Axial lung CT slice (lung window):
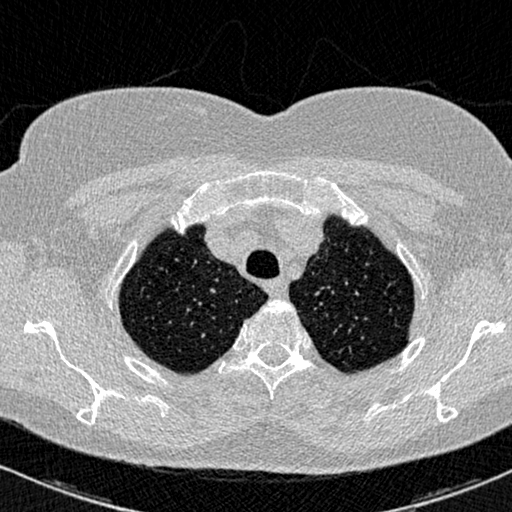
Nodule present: no